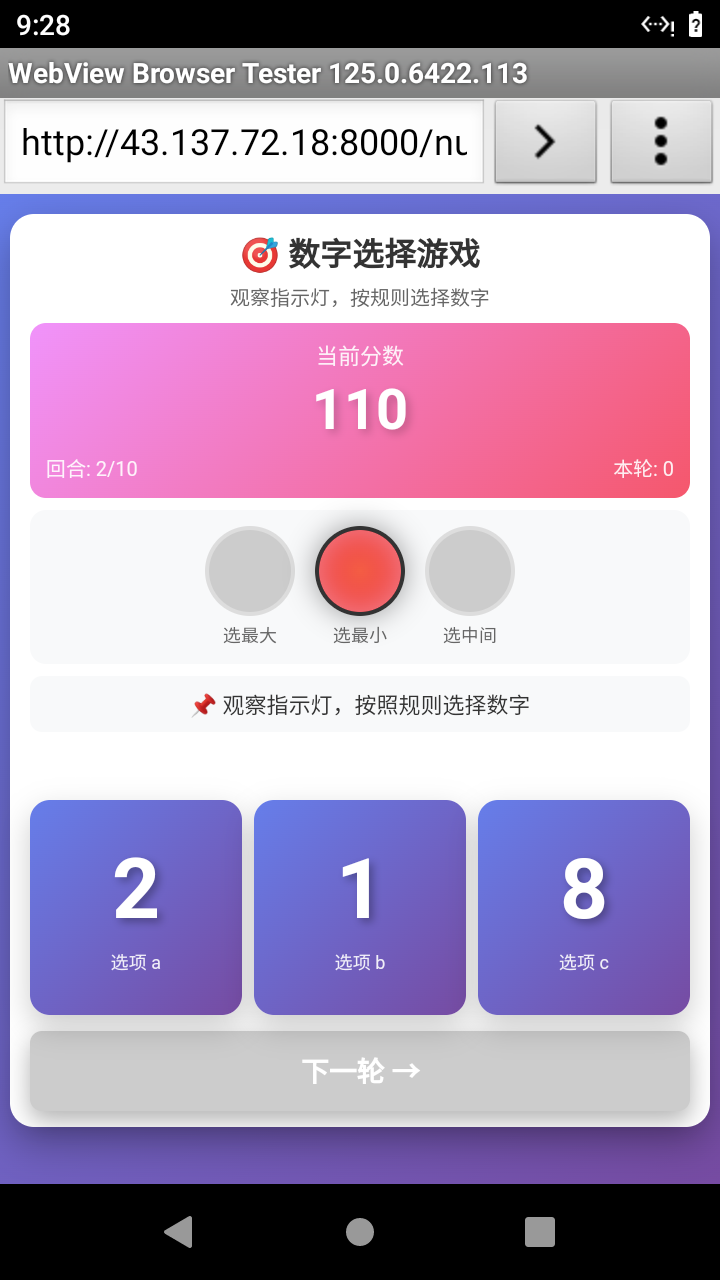

Select the correct number based on the traffic light color.
Answer: 1